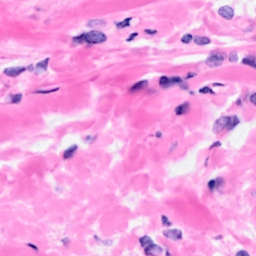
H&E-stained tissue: Breast